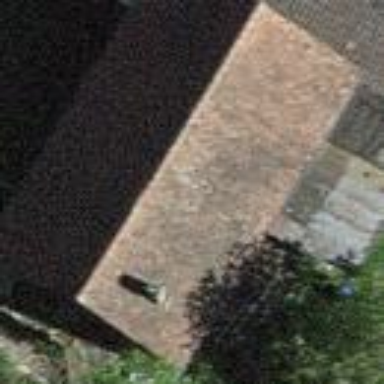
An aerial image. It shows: Rural barn.